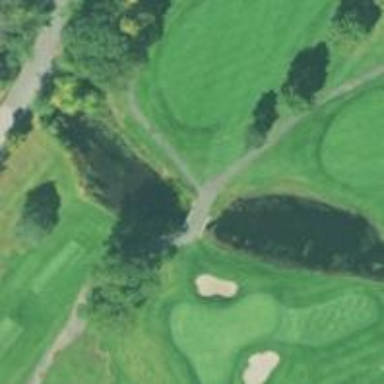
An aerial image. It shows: Path bridge on golf course.